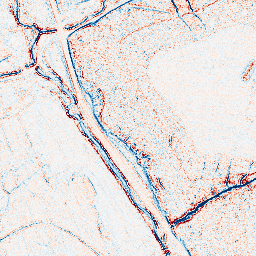
Category: edge_preserving
Decomposition family: bilateral
Decomposition parameters: d: 5
sigma_color: 50
sigma_space: 25
Upsampling method: sinc_hamming
Upsampling parameters: scale: 4
kernel_size: 16
Upsampling scale: 4